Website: walmart
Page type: account-selection
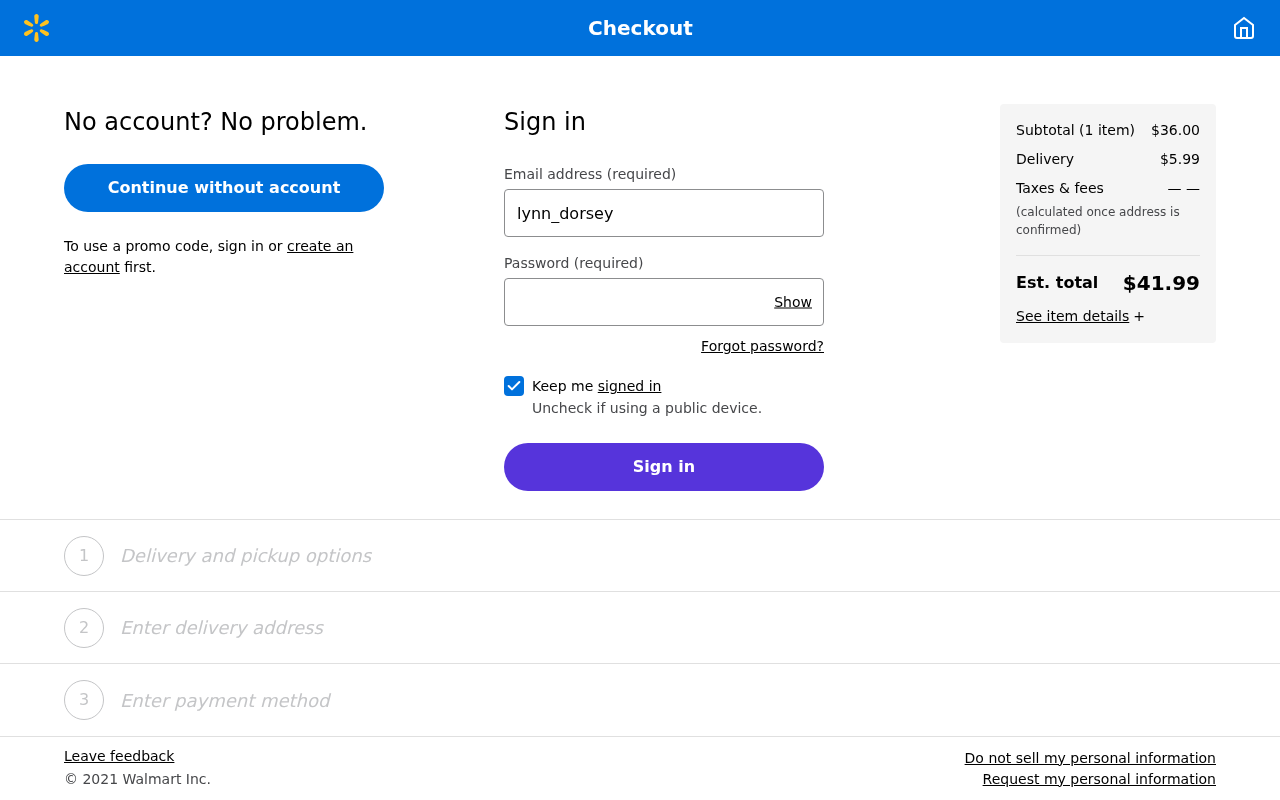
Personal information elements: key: PII_EMAIL
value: lynn_dorsey@yahoo.com
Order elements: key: ORDER_NUM_ITEMS
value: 1
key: ORDER_SUBTOTAL
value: $36.00
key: ORDER_SHIPPING_COST
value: $5.99
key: ORDER_TOTAL
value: $41.99